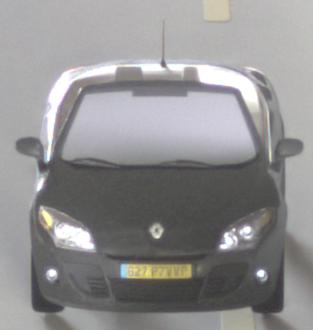
Make: Renault
Model: Mégane Coupé-Cabriolet 1.6 16V 110
Detailed model: Mégane (III) Coupé-Cabriolet
Model produced from: 2010/06
Model produced until: 2013/03
Doors: 2
Color: gray
Road condition: dry road
Daytime: midday
Contrast: medium contrast